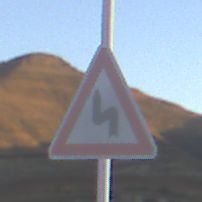
Verkehrszeichen: DoppelkurveZunaechstLinks
Umgebung: Outdoor, Nature
Tageszeit: SunriseSunset
Wetter: Clear
Licht: Natural
Jahreszeit: NotSpecified
Kontrast: HighContrast